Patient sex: M
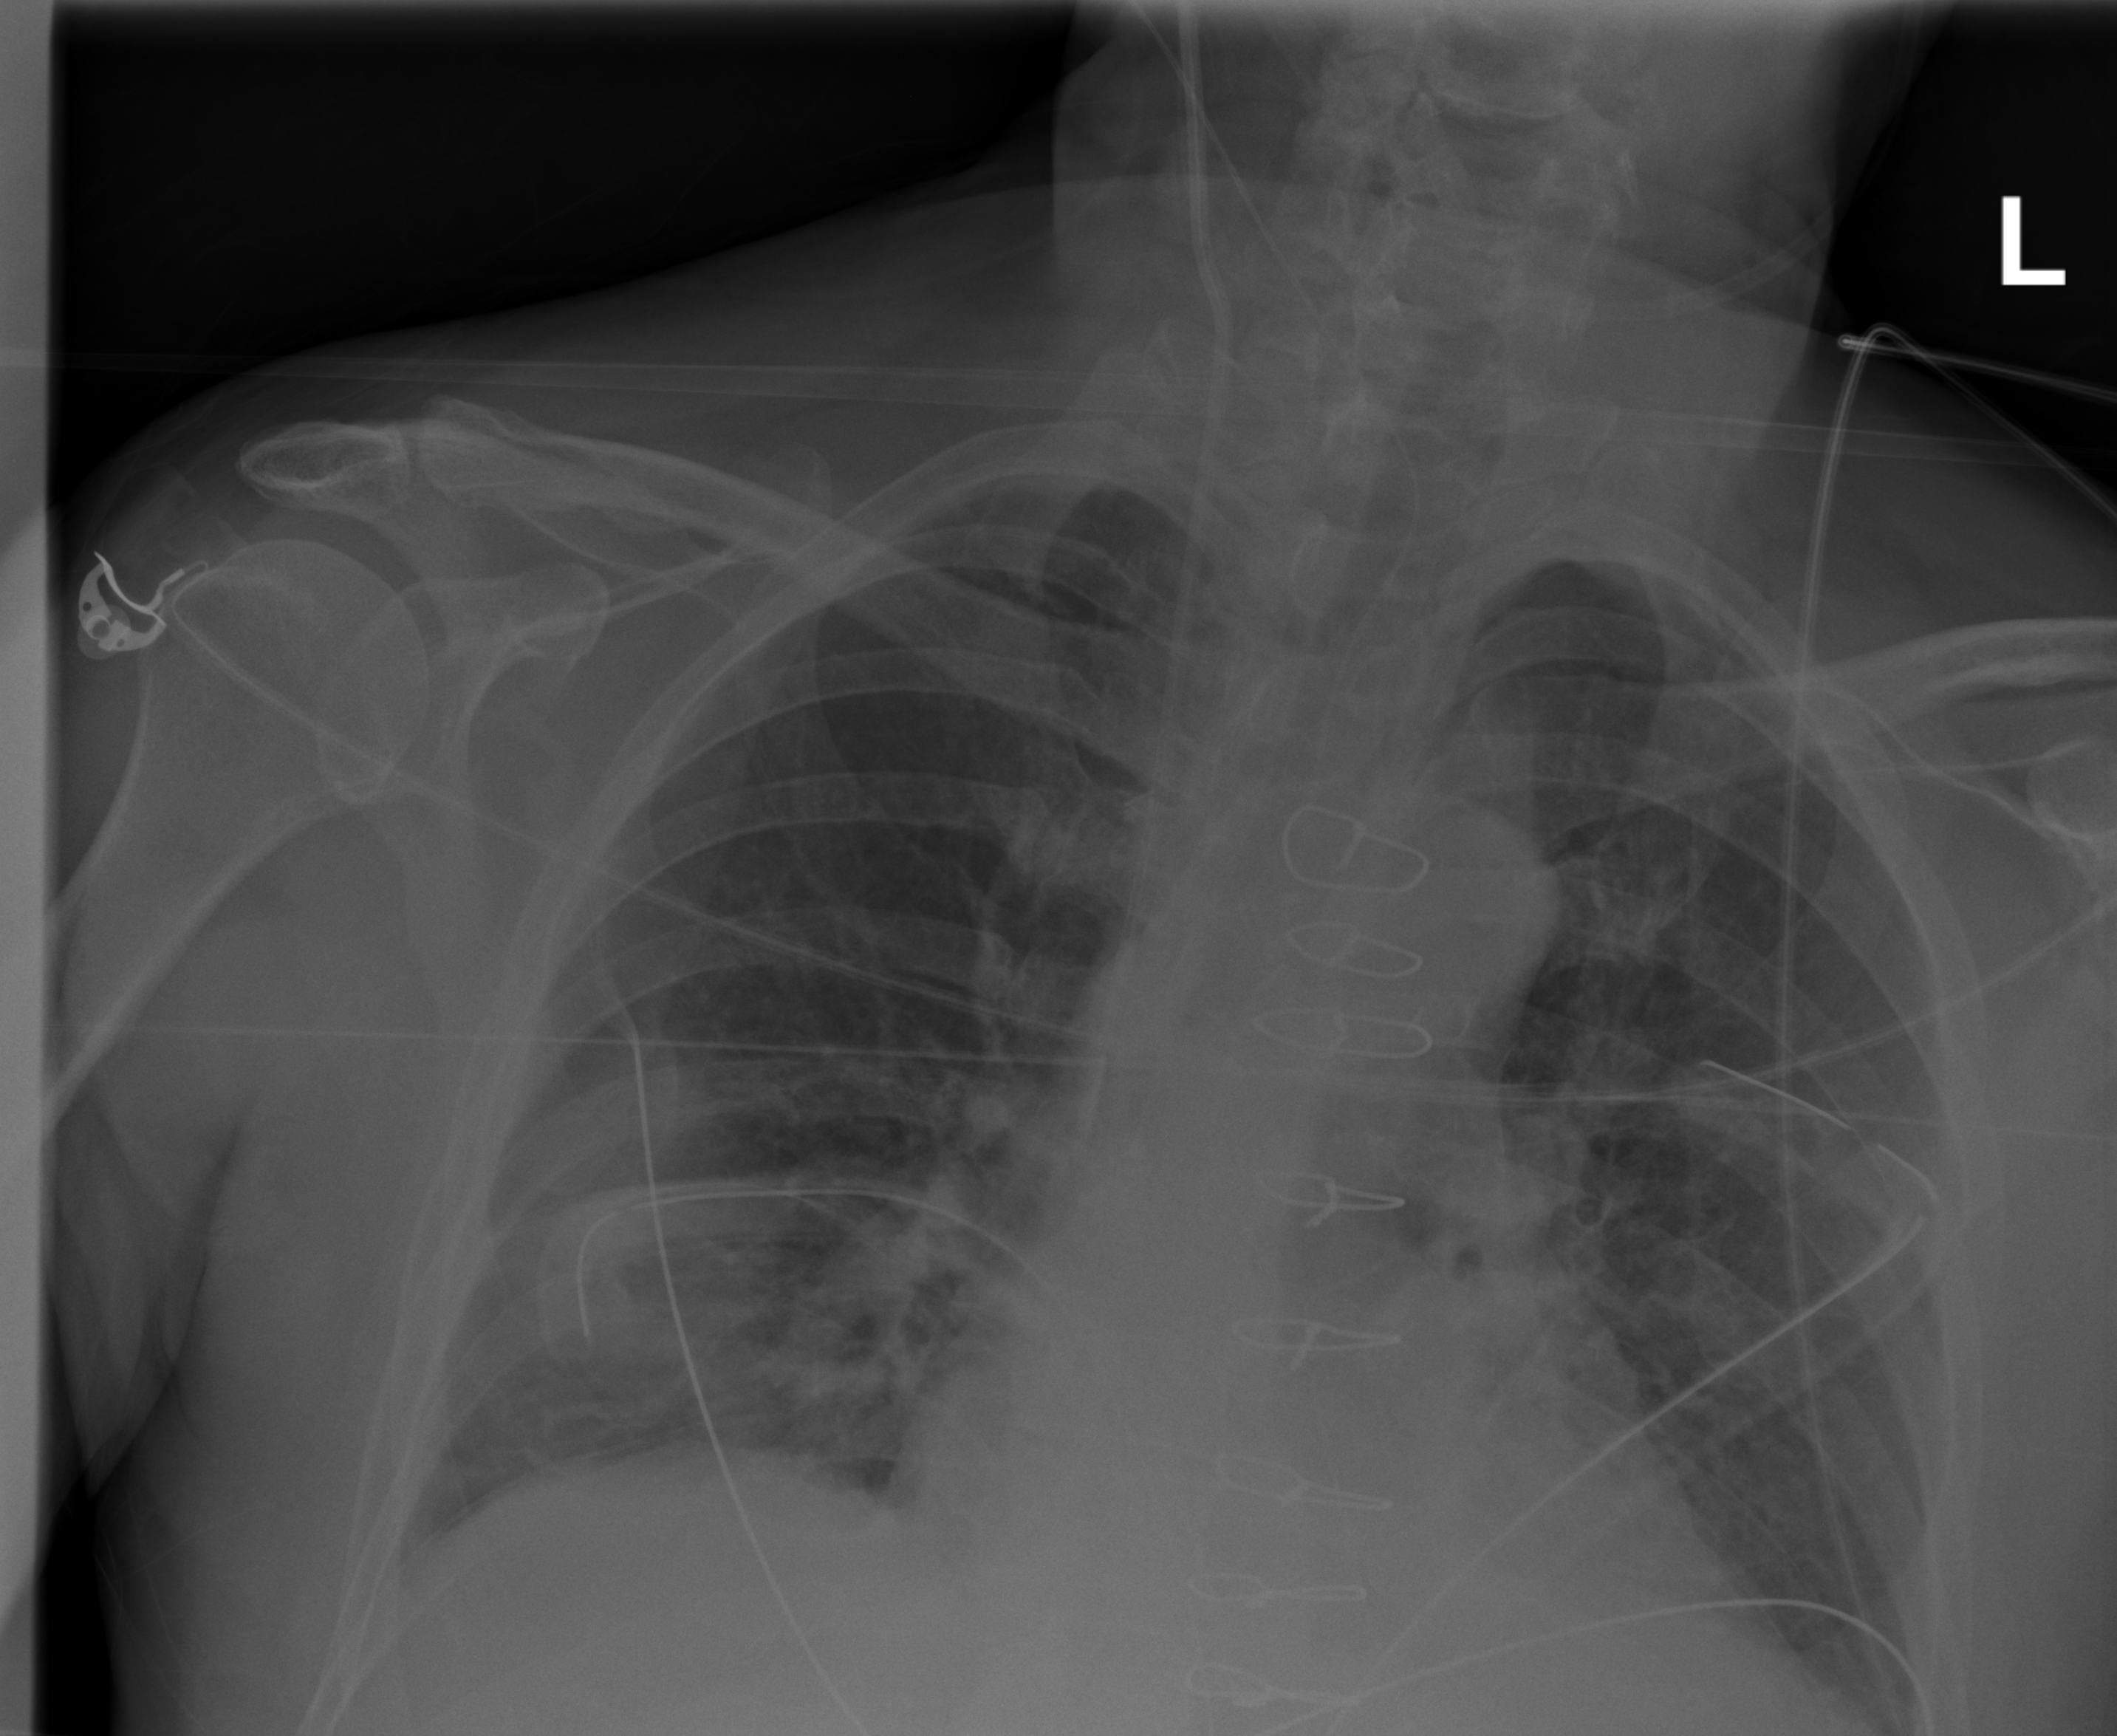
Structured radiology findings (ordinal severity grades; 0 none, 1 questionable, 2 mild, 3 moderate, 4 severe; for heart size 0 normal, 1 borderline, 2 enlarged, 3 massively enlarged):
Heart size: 0
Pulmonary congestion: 0
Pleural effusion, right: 0
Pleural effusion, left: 0
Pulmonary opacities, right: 0
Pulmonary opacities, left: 0
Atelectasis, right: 2
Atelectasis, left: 0